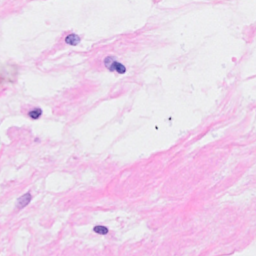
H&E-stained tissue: Breast